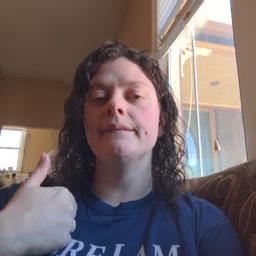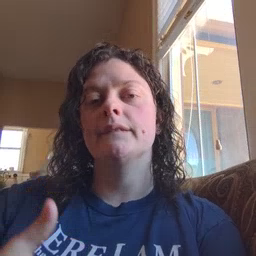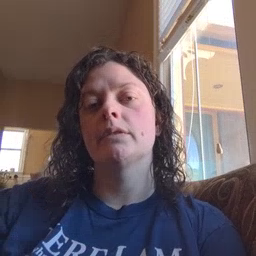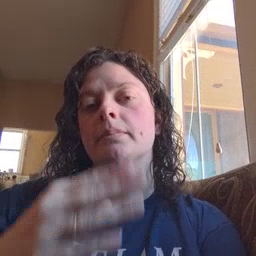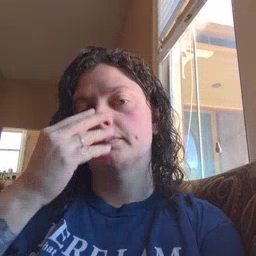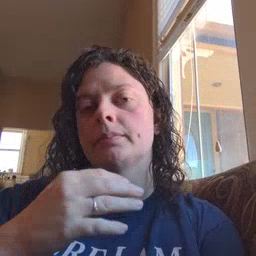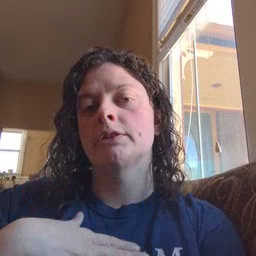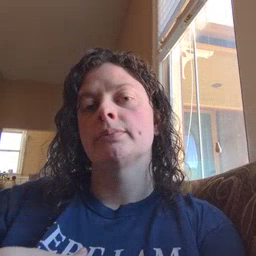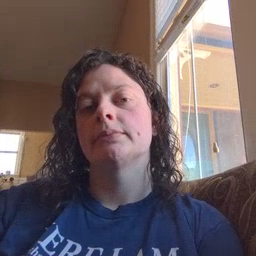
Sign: pajamas